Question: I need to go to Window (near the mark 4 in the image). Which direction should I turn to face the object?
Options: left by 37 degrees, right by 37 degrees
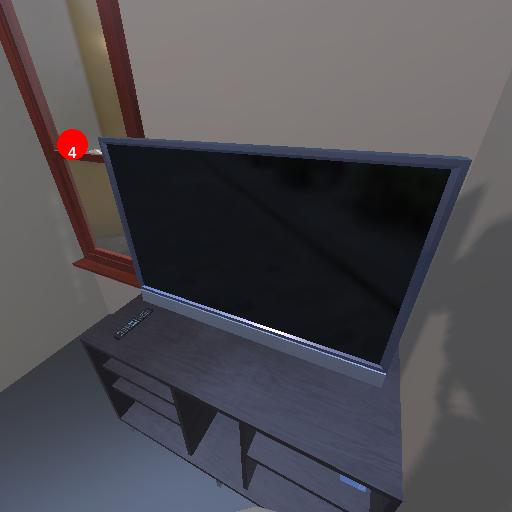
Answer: left by 37 degrees